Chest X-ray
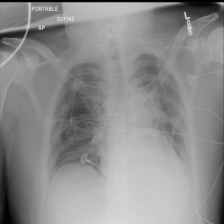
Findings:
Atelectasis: negative
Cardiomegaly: negative
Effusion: negative
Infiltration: negative
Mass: negative
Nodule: negative
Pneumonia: negative
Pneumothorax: negative
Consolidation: negative
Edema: negative
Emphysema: negative
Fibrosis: negative
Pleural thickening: negative
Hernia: negative